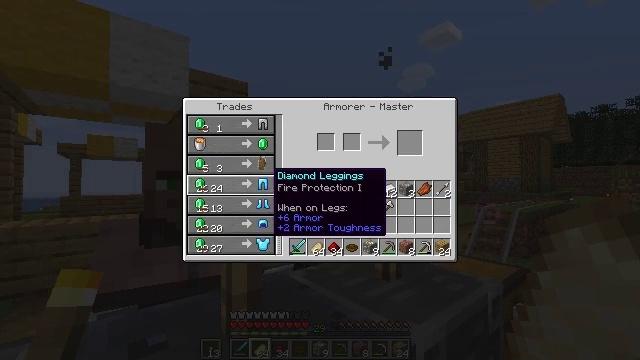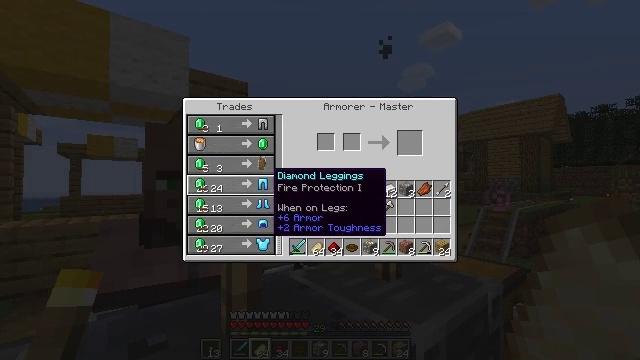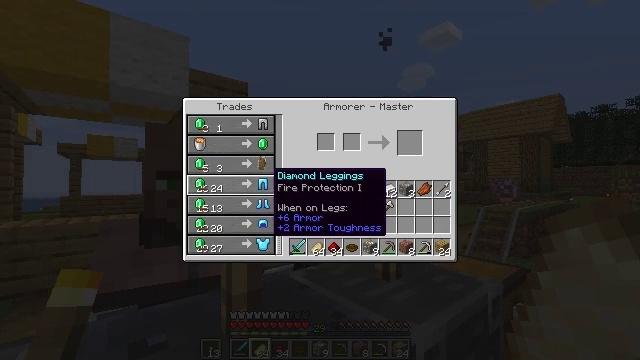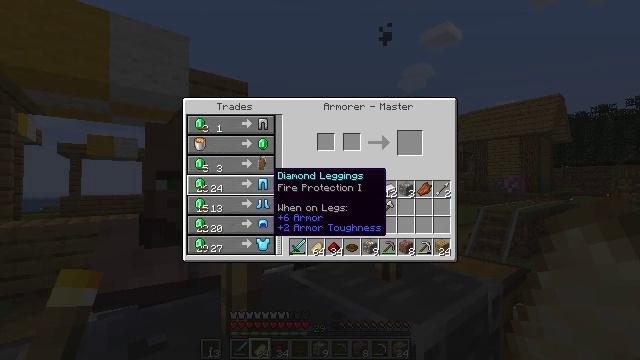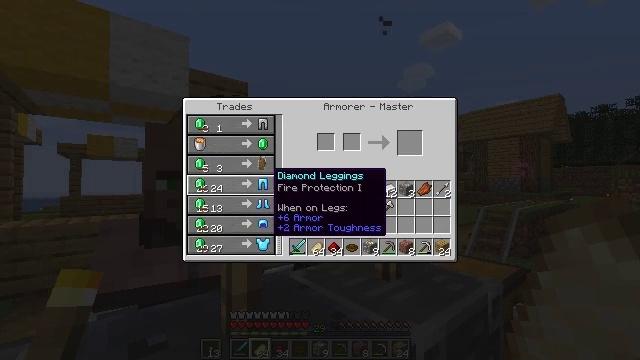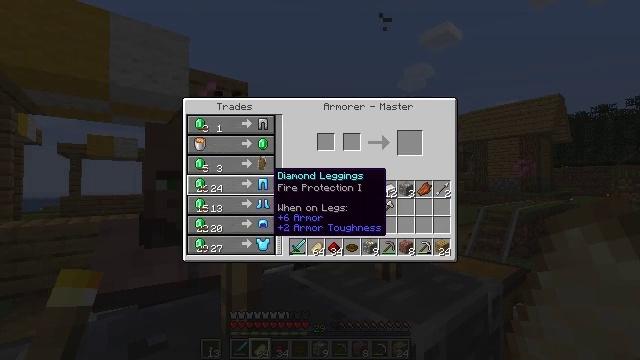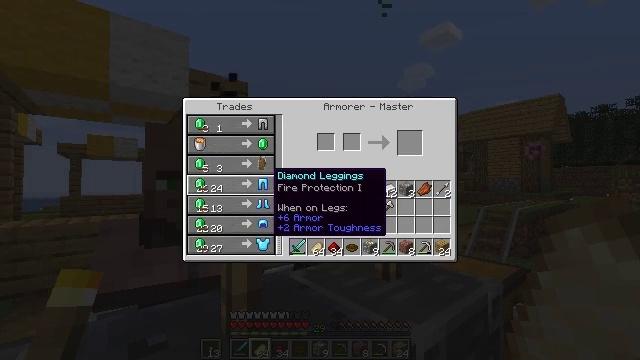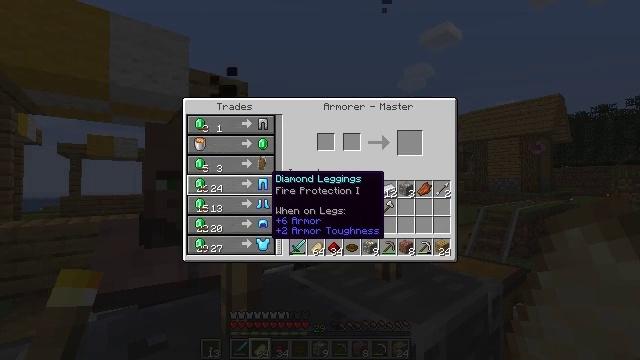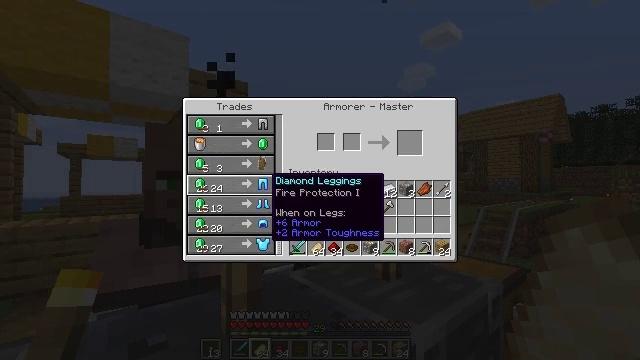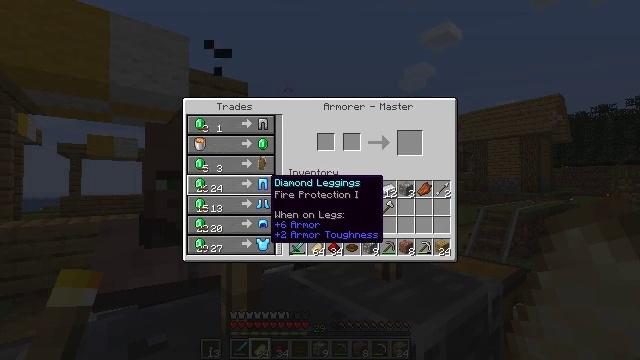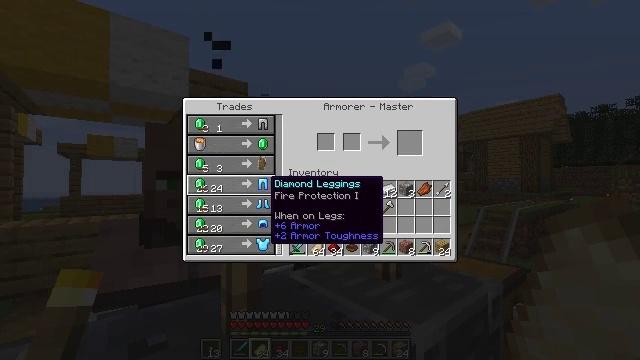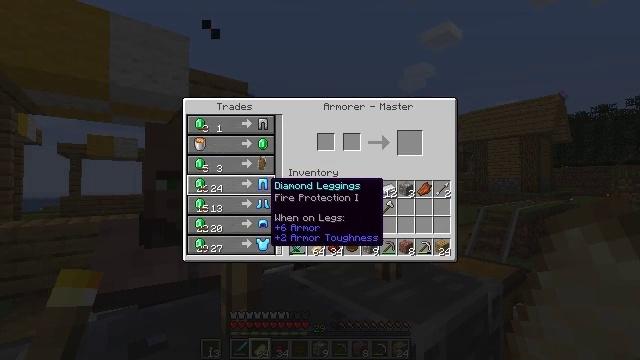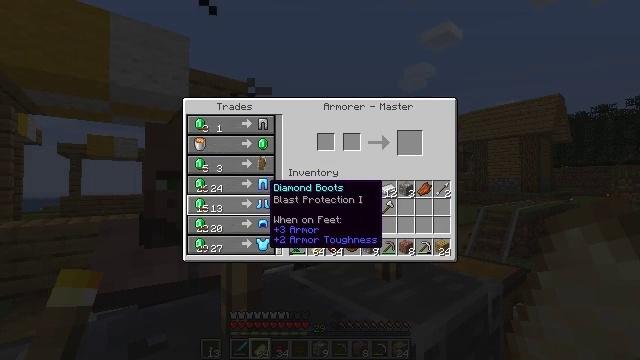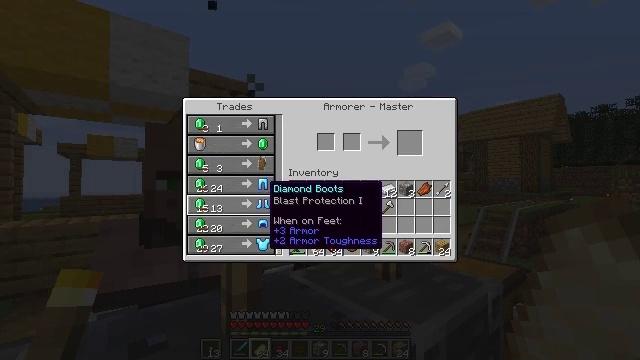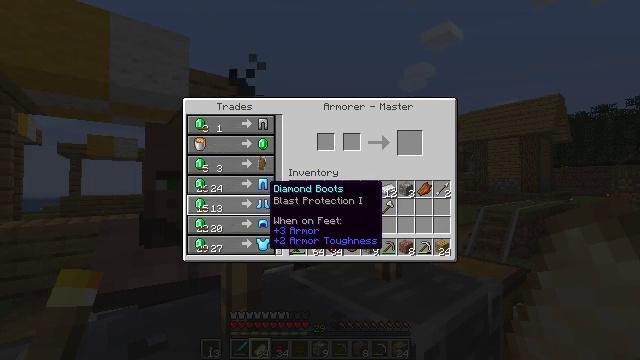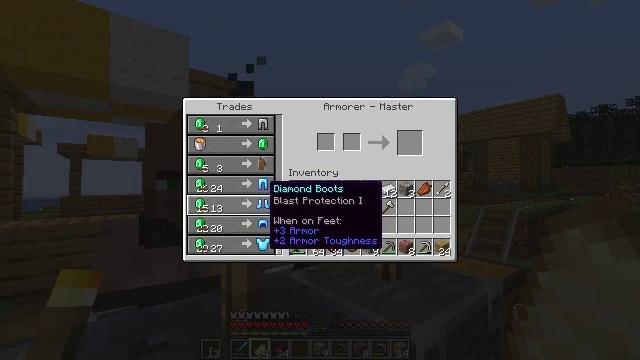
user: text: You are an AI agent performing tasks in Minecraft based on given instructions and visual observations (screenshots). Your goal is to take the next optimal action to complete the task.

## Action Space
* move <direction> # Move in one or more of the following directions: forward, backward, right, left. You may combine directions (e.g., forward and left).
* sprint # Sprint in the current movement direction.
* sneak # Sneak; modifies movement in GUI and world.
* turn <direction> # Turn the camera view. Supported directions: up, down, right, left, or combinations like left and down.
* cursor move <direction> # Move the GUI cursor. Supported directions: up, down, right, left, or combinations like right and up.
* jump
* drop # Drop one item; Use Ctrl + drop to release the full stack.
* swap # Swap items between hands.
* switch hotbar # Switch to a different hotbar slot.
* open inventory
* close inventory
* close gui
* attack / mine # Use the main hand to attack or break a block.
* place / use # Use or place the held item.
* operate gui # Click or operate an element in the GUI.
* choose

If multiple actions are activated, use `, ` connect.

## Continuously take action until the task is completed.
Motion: motion action
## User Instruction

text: Assemble a diamond axe at the crafting table.
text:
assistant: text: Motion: no_op
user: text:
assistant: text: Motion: no_op
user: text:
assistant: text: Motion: no_op
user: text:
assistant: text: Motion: no_op
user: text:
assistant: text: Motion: no_op
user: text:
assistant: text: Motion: no_op
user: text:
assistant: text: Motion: no_op
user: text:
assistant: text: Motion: no_op
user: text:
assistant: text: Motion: no_op
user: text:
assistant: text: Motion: no_op
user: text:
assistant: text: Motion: no_op
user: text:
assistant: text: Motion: no_op
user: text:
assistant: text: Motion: no_op
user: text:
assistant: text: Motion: no_op
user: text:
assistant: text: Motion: no_op
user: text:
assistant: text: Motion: no_op
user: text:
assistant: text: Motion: no_op
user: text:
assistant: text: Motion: no_op
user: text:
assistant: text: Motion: no_op
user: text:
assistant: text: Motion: no_op
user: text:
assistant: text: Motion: no_op
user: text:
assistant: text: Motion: no_op
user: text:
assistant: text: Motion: no_op
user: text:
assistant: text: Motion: cursor move down
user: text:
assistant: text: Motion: no_op
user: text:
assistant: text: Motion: no_op
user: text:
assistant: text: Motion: no_op
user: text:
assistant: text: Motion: no_op
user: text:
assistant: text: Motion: no_op
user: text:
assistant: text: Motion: no_op